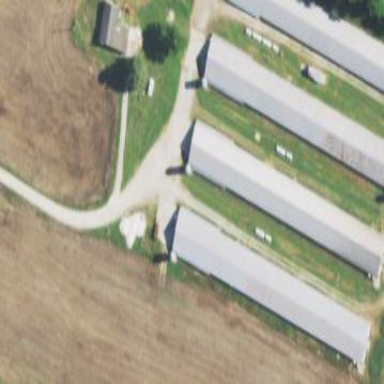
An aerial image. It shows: Farm auxiliary building.